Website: bh-photo
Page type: receipt
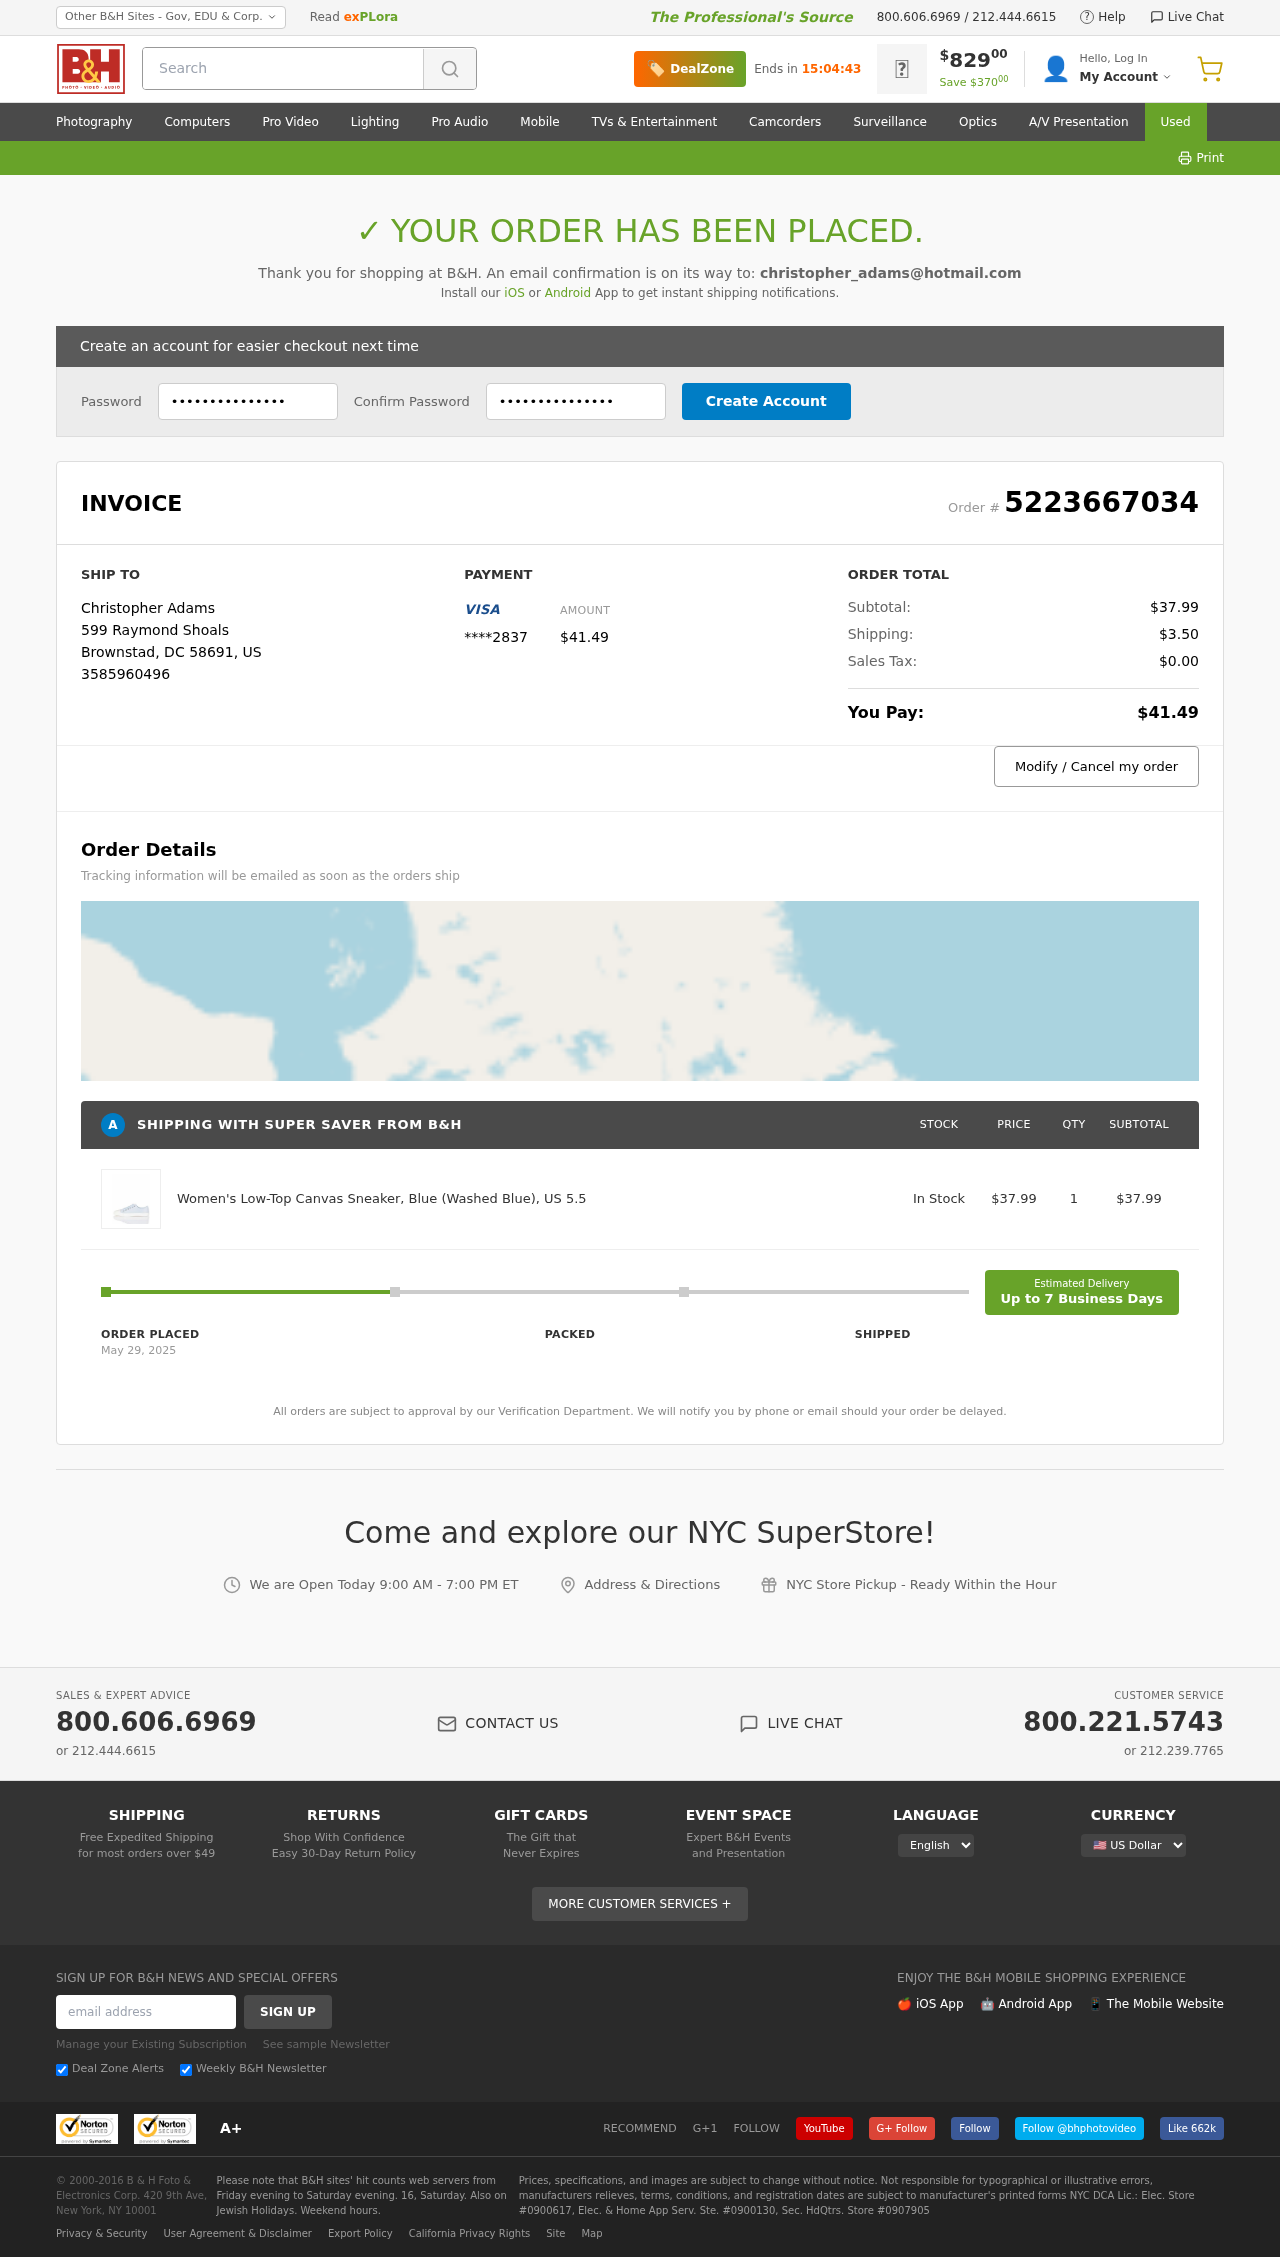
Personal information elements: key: PII_CARD_LAST4
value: ****2837
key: PII_CITY
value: Brownstad
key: PII_COUNTRY_CODE
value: US
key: PII_EMAIL
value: christopher_adams@hotmail.com
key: PII_FULLNAME
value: Christopher Adams
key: PII_PHONE
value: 3585960496
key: PII_POSTCODE
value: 58691
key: PII_STATE_ABBR
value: DC
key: PII_STREET
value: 599 Raymond Shoals
Product elements: key: PRODUCT1_NAME
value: Women's Low-Top Canvas Sneaker, Blue (Washed Blue), US 5.5
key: PRODUCT1_PRICE
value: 37.99
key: PRODUCT1_QUANTITY
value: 1
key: PRODUCT1_SUBTOTAL
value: $37.99
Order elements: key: ORDER_ID
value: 5223667034
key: ORDER_TOTAL
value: $41.49
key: ORDER_SUBTOTAL
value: $37.99
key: ORDER_SHIPPING_COST
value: $3.50
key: ORDER_TAX
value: $0.00
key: ORDER_DATE
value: May 29, 2025
Search elements: key: HEADER_SEARCH
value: Search